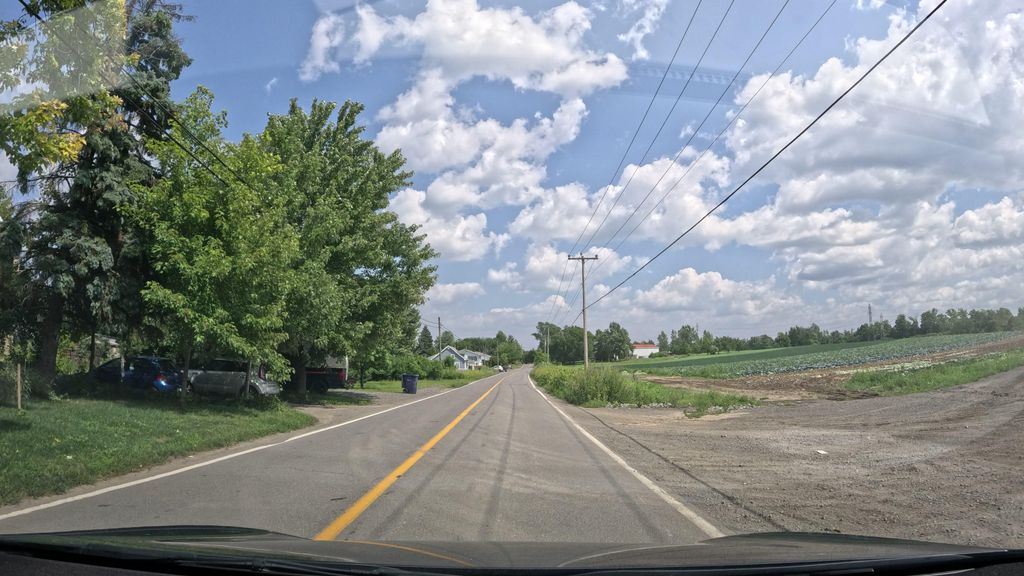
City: montreal